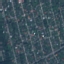
Land use / land cover class: Residential